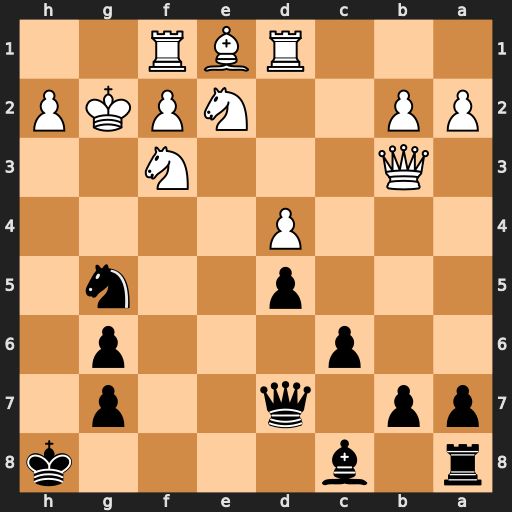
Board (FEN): r1b4k/pp1q2p1/2p3p1/3p2n1/3P4/1Q3N2/PP2NPKP/3RBR2
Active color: b
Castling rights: -
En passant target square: -
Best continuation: Qh3+ Kg1 Nxf3+ Qxf3 Qxf3